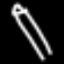
Label: pencil